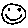
Label: smiley face